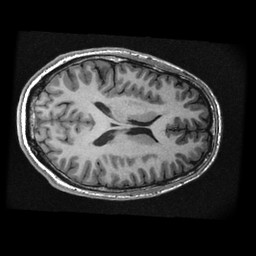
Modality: T1w
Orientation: axial
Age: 24
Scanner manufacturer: ge
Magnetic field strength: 3 T
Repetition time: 0.008304 s
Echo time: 0.003108 s